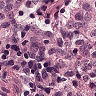
Metastatic tissue present: no